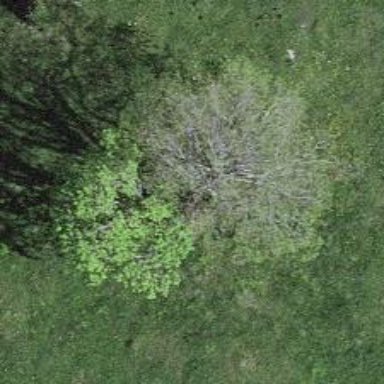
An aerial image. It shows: Single tag "natural: tree."